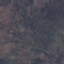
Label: HerbaceousVegetation